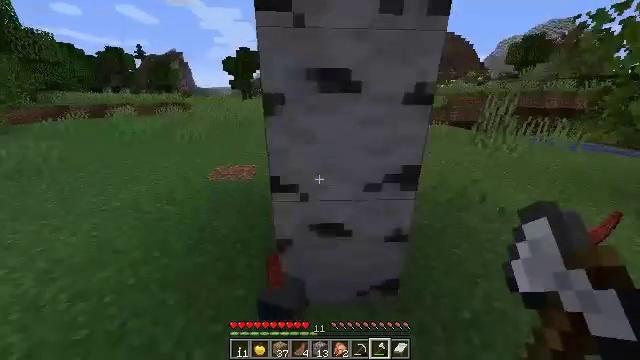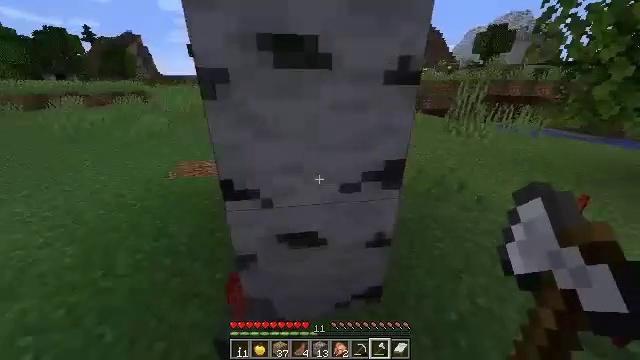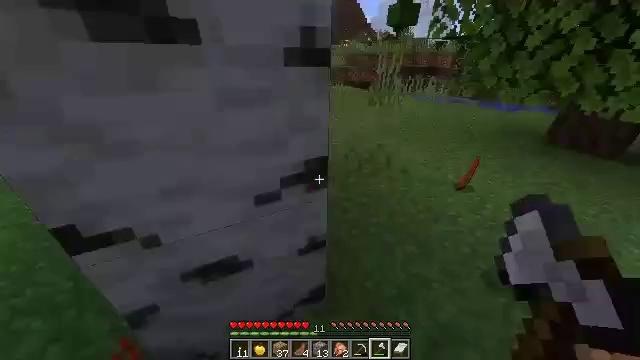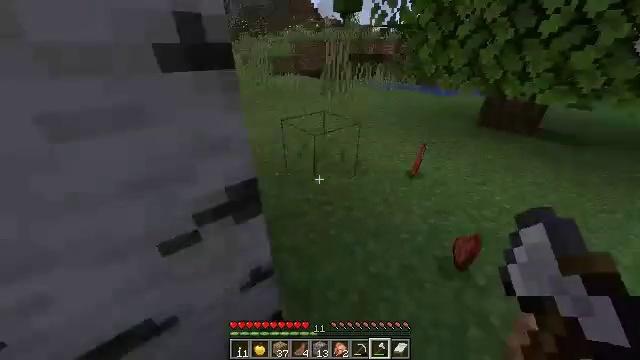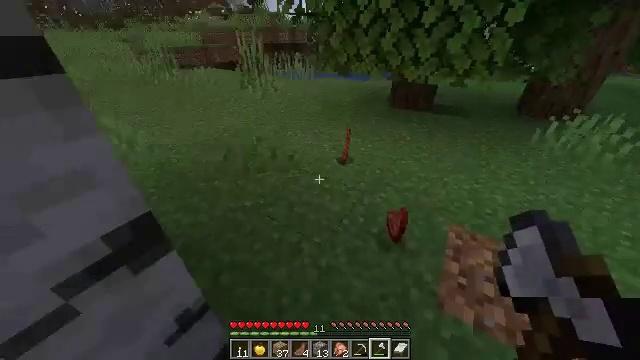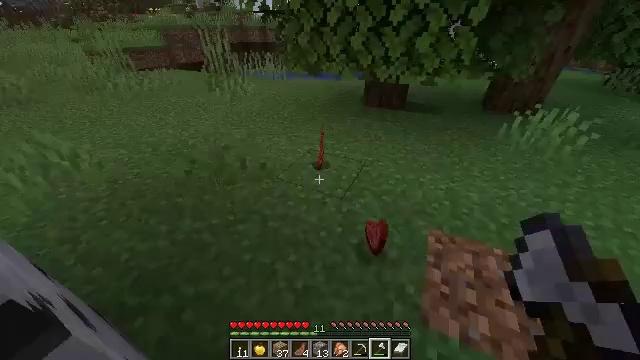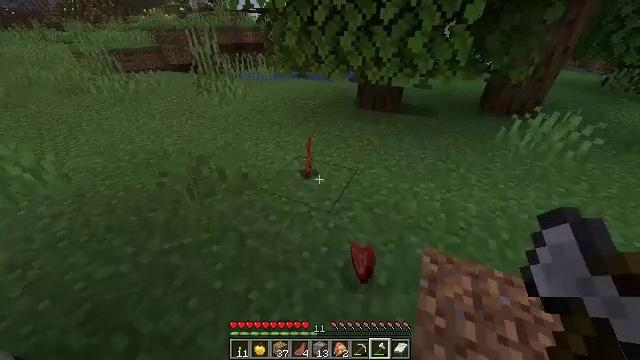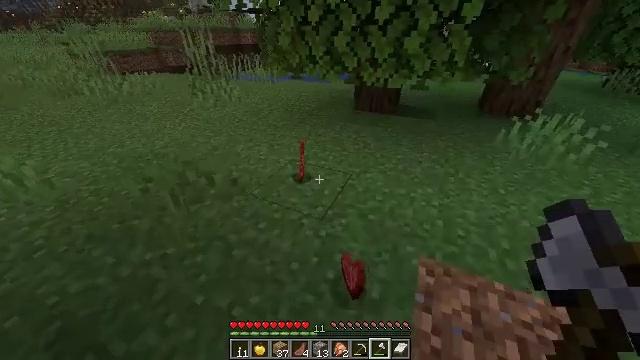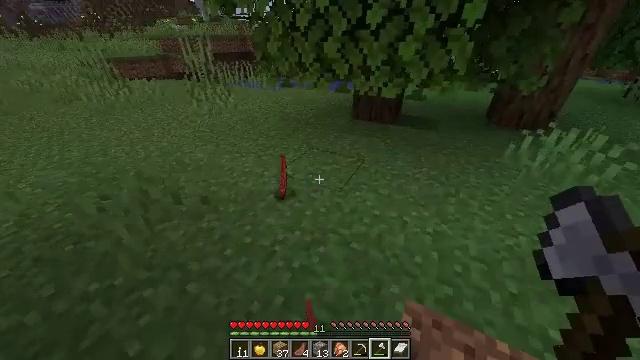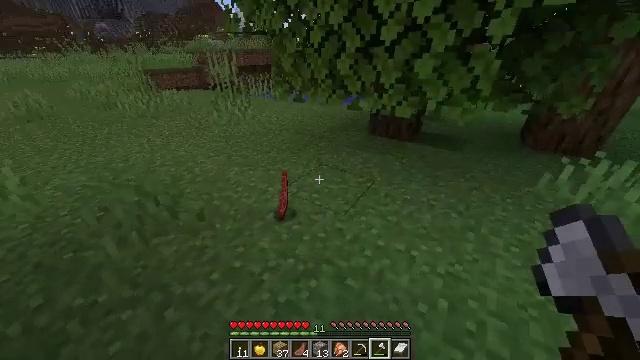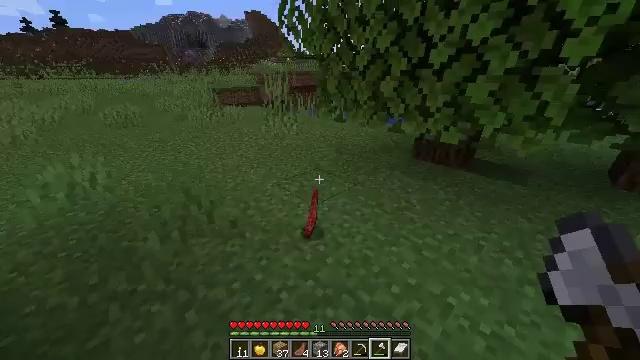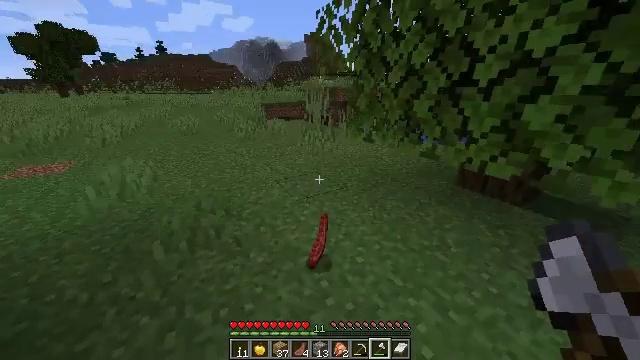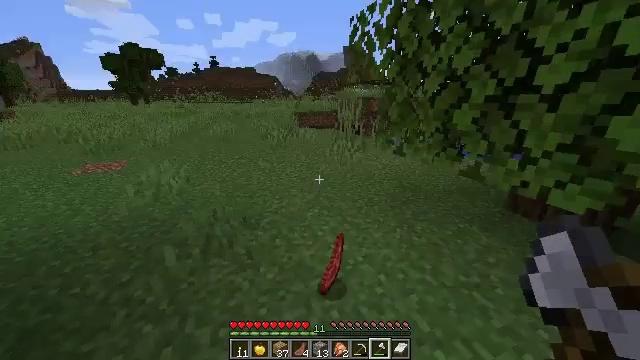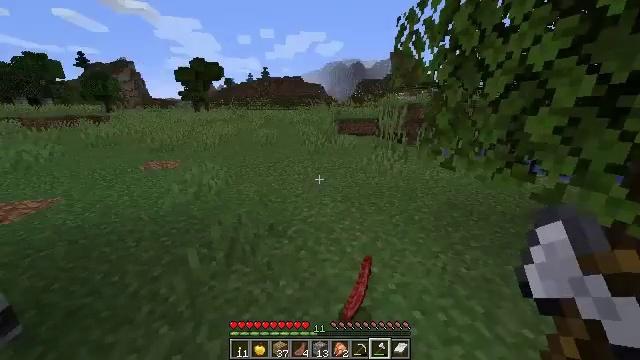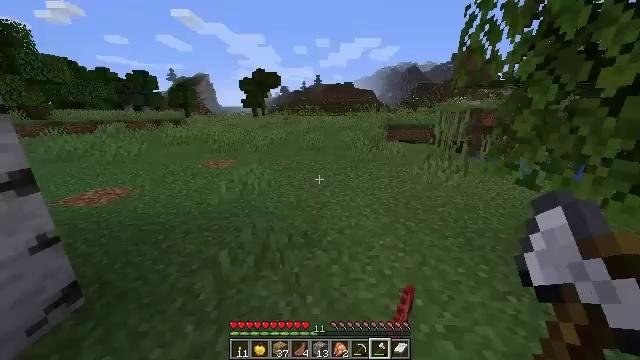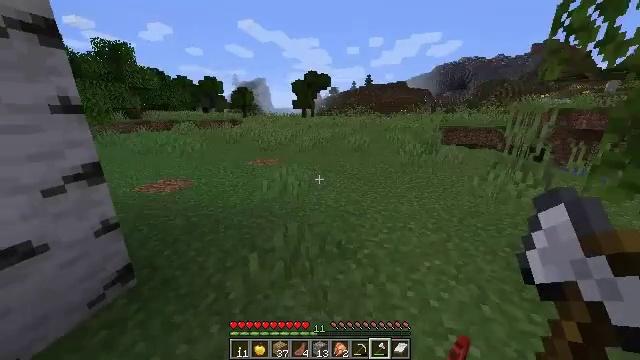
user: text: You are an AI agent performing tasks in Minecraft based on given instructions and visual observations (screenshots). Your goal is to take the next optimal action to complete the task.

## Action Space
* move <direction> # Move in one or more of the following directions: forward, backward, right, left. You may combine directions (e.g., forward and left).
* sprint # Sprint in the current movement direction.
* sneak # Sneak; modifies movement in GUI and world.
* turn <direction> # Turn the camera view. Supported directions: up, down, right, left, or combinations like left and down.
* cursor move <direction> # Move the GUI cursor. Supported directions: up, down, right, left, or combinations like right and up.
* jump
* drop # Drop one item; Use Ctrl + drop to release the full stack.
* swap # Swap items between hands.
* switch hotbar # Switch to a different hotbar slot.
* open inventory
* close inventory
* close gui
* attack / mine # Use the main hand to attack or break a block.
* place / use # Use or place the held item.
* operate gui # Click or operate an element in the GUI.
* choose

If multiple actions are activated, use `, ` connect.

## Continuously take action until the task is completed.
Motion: motion action
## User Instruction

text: Hunt a sheep.
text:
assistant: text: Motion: move forward and move right, turn right and down
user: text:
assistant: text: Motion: move forward and move right, turn right and down
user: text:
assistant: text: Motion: move forward and move right, turn right and down
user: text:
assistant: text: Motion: move forward and move right, turn right and down
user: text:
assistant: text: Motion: move forward and move right, turn right
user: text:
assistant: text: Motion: move forward and move right
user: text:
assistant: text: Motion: move forward and move right
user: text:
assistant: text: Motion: move forward and move right, turn left and up
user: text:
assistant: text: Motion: move forward and move right, turn left and up
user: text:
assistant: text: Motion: move forward and move right, turn left and up
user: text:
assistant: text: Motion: move forward, turn left and up
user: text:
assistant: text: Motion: move forward, turn left and up
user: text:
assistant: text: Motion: move forward, turn left and up
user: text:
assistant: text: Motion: move forward, turn left and up
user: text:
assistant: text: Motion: move forward, turn left
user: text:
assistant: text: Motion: move forward, turn left
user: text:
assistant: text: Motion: move forward, turn left
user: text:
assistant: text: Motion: move forward, turn left
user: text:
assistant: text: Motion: move forward, sprint, turn left
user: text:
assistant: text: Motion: move forward, sprint, turn left
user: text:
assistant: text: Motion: move forward, sprint, turn left
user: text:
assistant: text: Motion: move forward, sprint, turn left
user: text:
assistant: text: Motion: move forward, turn left
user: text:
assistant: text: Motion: move forward, turn left, jump
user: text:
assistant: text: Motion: move forward, turn left, jump
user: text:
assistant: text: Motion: move forward, jump
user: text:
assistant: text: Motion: move forward, jump
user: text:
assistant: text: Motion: move forward, jump
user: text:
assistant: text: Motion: move forward, jump
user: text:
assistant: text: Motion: move forward, turn right and up, jump